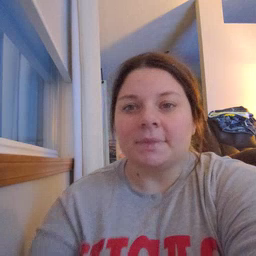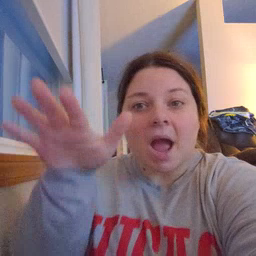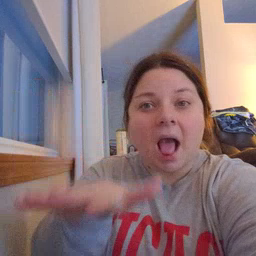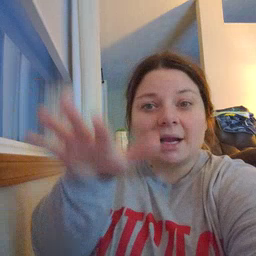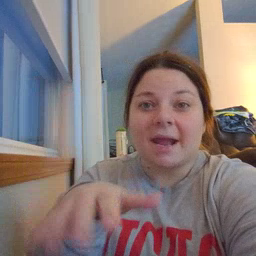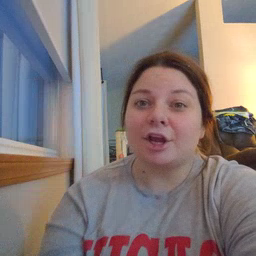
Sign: alligator